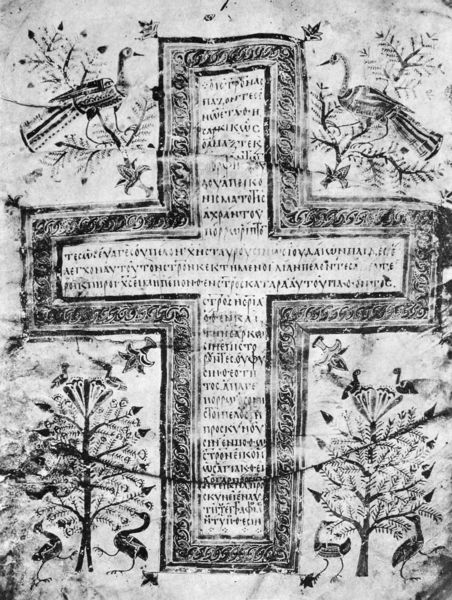
Titel: Gregor-Codex aus Patmos
Institution: Patmos
Schlagwörter: baum, blätter, vogel, bäume, äste, blume, grau, skizze, zeichnung, tiere, malerei, muster, ornament, bibel, rahmen, ast, vögel, zweige, sträucher, stoff, blatt, pflanzen, fliegen, ranken, schrift, graphik, inschrift, ornamente, buch, kreuz, zweig, druck, seite, text, bleistift, pfau, kranich, rauten, fasan, christlich, griechisch, lilien, christentum, latein, hebräisch, storch, buchmalerei, codex, flechtband, hkreuz